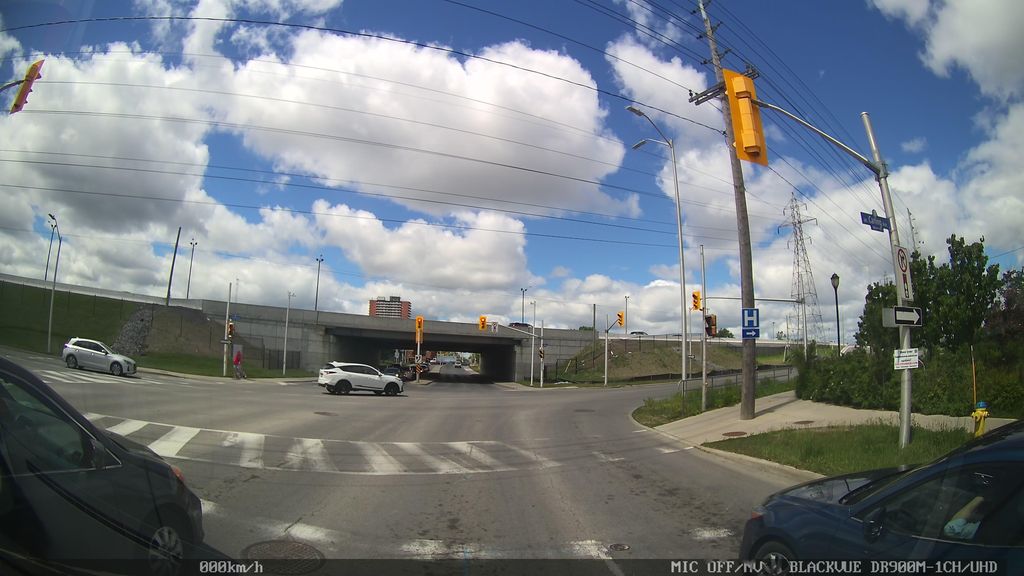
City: ottawa-gatineau